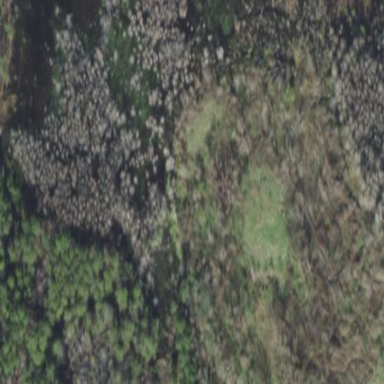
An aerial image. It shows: Swamp wetland characterized by needle-leaved vegetation.